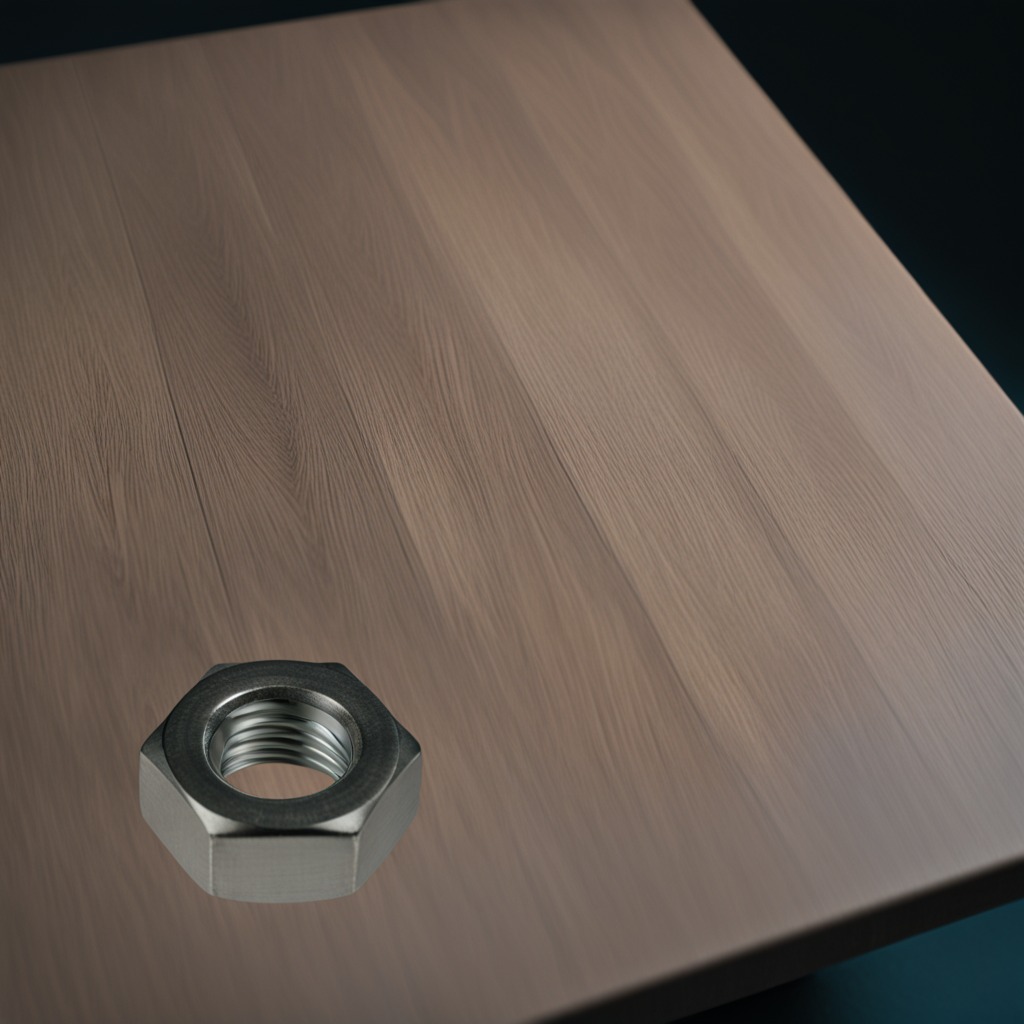
A metal nut is lying on the table in the garage.